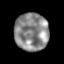
Tissue: prostate
Cell type: Myeloid cells
Senescence score: 0.2944
Nuclear area (px): 1254
Mean DAPI intensity: 136.808